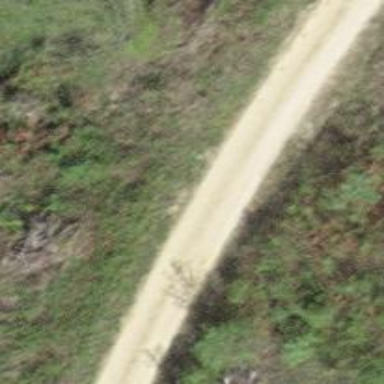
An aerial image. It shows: Gravel track with grade 2 tracktype.